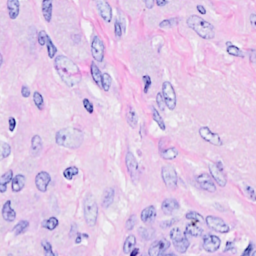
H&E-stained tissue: Breast